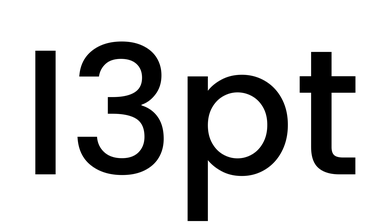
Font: Poppins-Medium